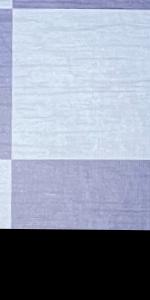
Label: Empty